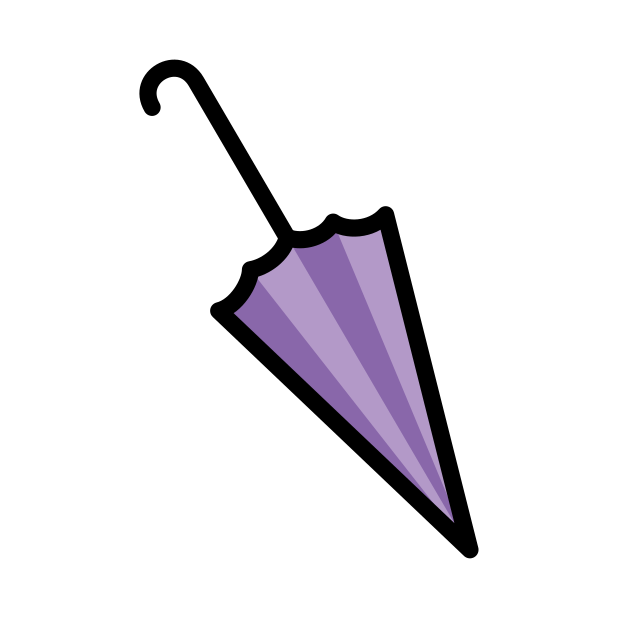
Emoji: 🌂
Name: closed umbrella
Unicode: 0x1f302